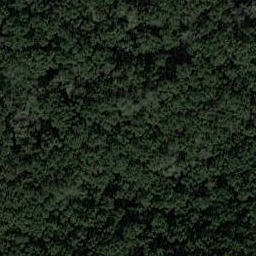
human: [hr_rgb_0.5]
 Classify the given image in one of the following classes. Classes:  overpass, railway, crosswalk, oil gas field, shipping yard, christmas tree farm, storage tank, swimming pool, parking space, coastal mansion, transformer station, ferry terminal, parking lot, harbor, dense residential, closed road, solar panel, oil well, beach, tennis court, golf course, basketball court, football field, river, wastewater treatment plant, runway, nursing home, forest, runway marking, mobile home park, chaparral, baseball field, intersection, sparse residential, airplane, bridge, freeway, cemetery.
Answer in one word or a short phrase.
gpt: forest